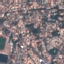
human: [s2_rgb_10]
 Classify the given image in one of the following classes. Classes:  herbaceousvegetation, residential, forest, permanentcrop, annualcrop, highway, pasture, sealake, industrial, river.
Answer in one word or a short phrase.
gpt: Residential